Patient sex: M
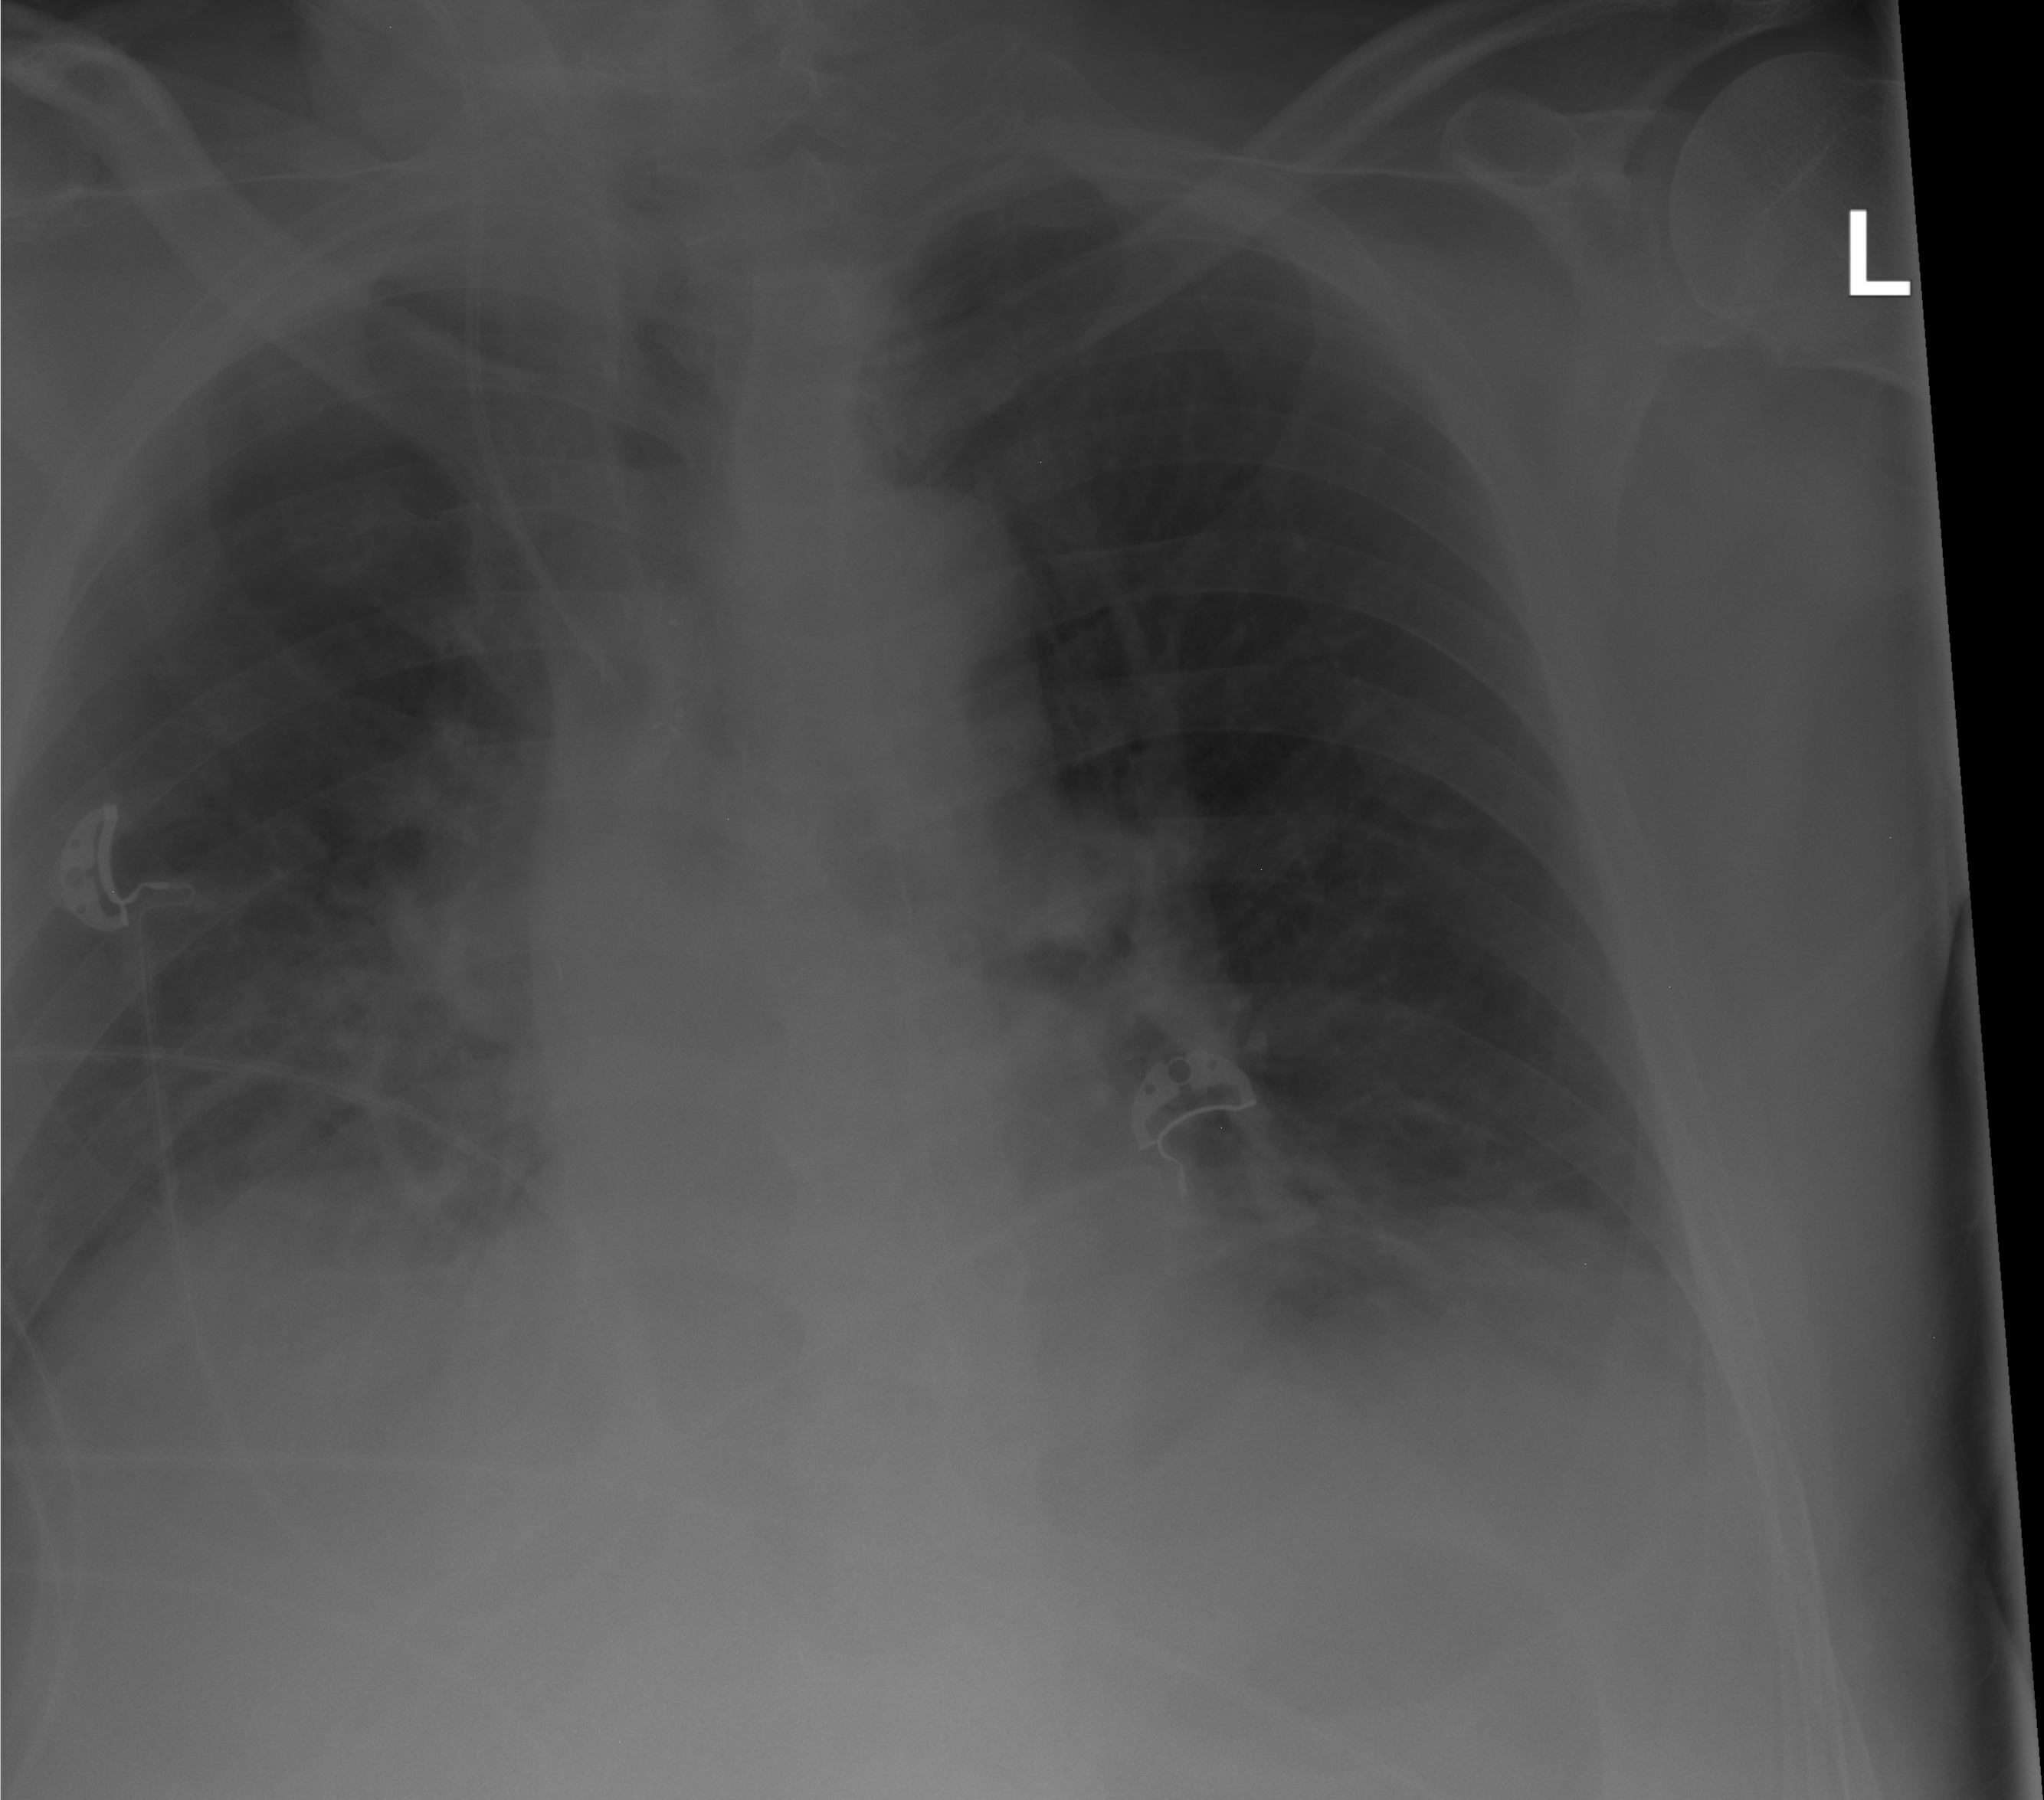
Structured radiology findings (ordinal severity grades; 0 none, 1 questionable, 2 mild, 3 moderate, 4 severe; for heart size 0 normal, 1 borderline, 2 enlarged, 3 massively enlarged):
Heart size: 0
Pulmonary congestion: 2
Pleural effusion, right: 2
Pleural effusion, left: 2
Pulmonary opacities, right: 3
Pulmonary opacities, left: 2
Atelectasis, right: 2
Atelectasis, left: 2